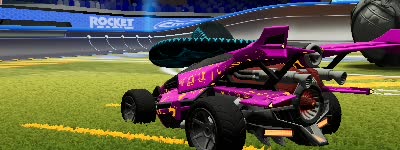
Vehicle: aftershock